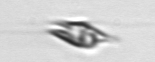
Label: Chrysochromulina_lanceolata